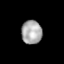
Tissue: lung
Cell type: B cells
Senescence score: 0.2313
Nuclear area (px): 479
Mean DAPI intensity: 167.994